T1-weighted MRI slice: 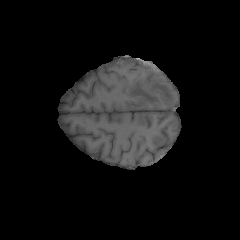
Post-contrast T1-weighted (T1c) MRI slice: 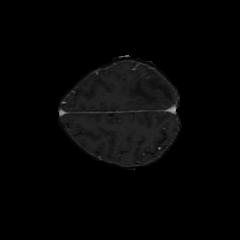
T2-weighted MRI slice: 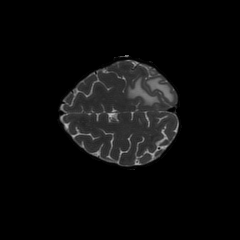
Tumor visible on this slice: yes